Field crop: maize
Growth stage: 1
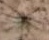
Species: salsola